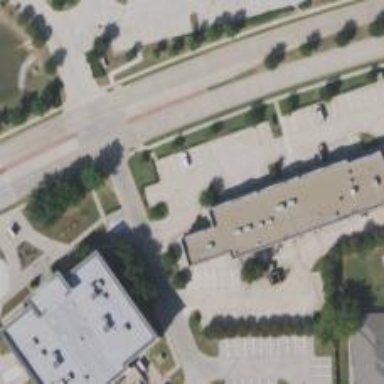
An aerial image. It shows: Healthcare clinic.